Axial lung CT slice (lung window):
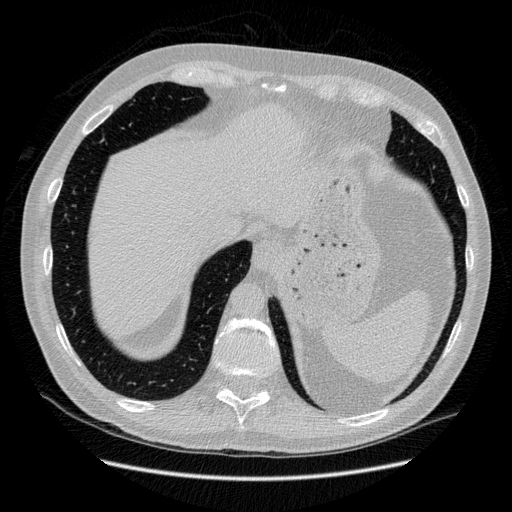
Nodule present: no